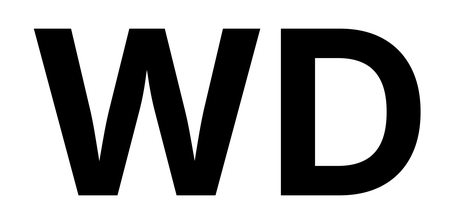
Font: Inter_Bold